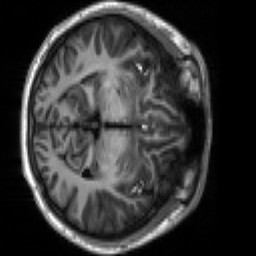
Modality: T1w
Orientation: axial
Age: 19
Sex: male
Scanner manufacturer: siemens
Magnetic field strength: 3 T
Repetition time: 2.3 s
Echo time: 0.00267 s